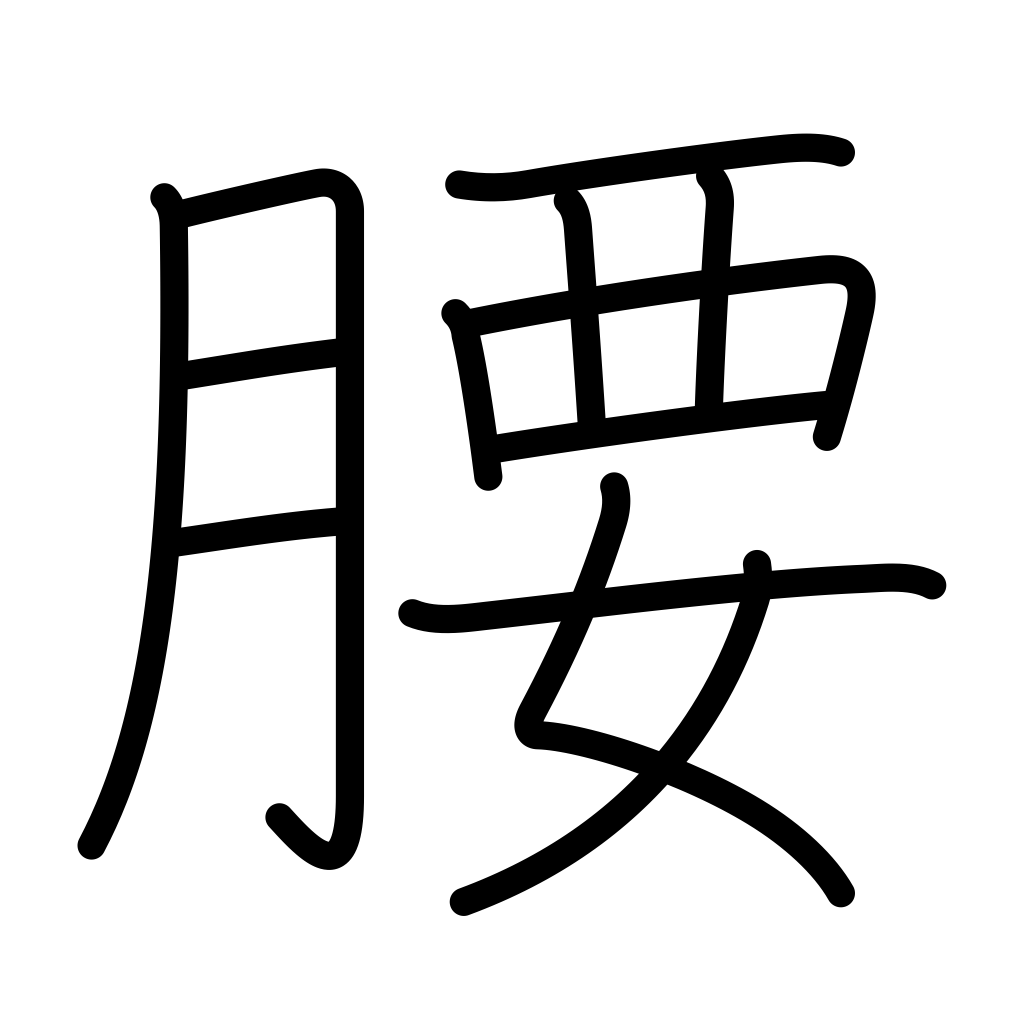
Meaning: loins, hips, waist, low wainscoting